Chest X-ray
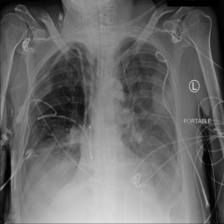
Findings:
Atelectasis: negative
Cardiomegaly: negative
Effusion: positive
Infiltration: negative
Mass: positive
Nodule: negative
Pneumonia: negative
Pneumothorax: negative
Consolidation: negative
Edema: negative
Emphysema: negative
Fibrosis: negative
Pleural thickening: negative
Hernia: negative